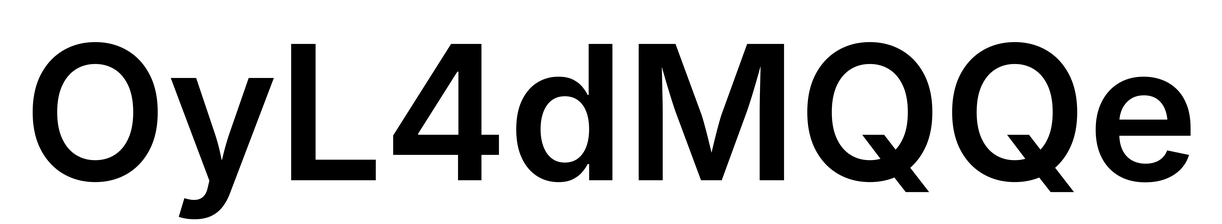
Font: Inter_SemiBold